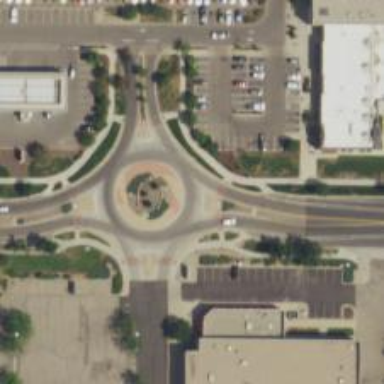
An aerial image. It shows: Secondary road with asphalt surface leading to roundabout.